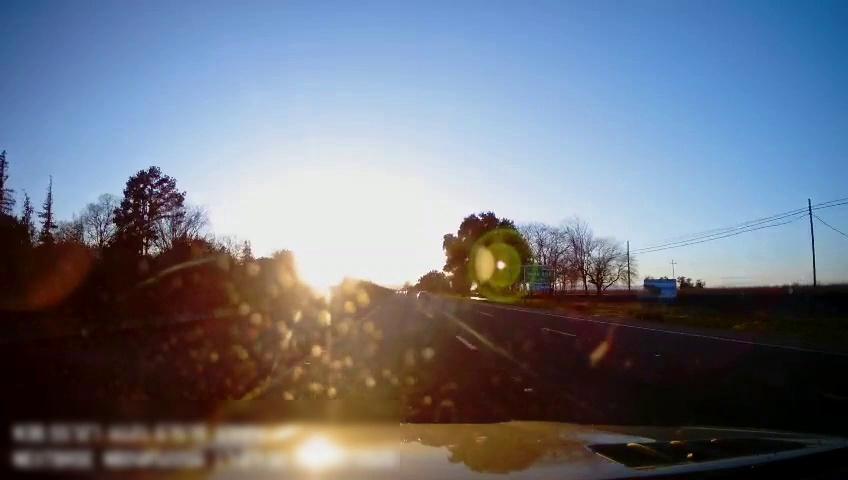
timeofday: Day
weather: Sunny
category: Drivable Space
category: Vehicles | Car
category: Lanes | Alternate Lane
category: Lanes | Current Lane
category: Lanes | Current Lane
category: Lanes | Alternate Lane
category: Traffic | Signs
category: Traffic | Signs